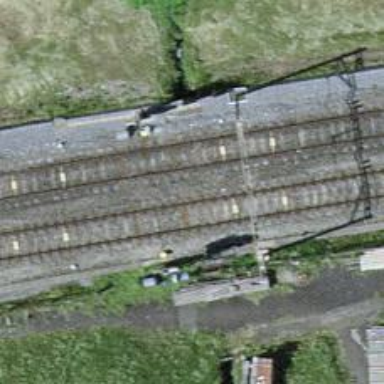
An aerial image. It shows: Railway signal.